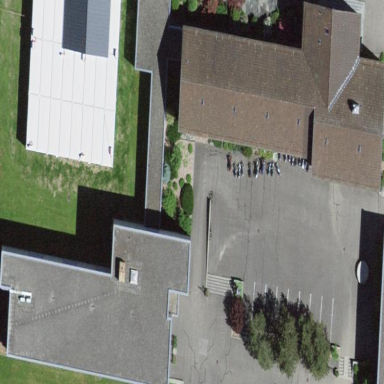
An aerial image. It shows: School building.